Field crop: maize
Growth stage: 2
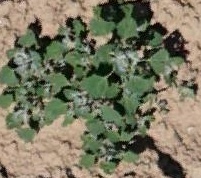
Species: chenopodium